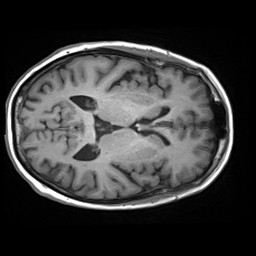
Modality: T1w
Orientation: axial
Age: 65
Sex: female
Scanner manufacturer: siemens
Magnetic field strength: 3 T
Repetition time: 2.2 s
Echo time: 0.00251 s